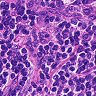
Metastatic tissue present: no